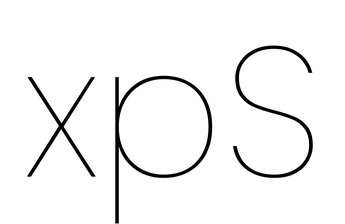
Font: Poppins-Thin